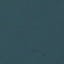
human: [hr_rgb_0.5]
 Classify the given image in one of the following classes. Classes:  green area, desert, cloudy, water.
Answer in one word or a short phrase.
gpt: water